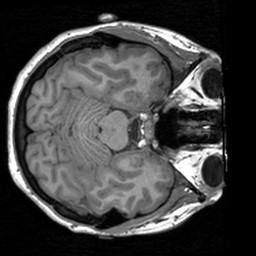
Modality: T1w
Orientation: axial
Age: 22
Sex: female
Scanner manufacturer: siemens
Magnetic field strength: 3 T
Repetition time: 1.9 s
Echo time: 0.00226 s